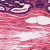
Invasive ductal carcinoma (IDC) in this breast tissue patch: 0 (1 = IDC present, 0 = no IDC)